Question: I am trying to do something like this :

but can't find any post or tutorial , I would be thankful how can I turn an image to mirror like this ?
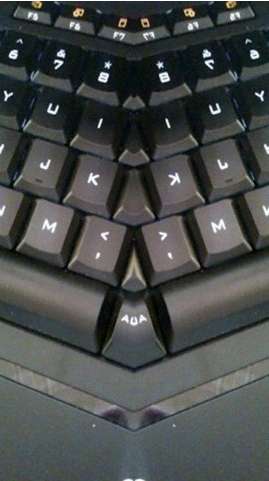
Answer: here is great library on github for doing this
<URL>